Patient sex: F
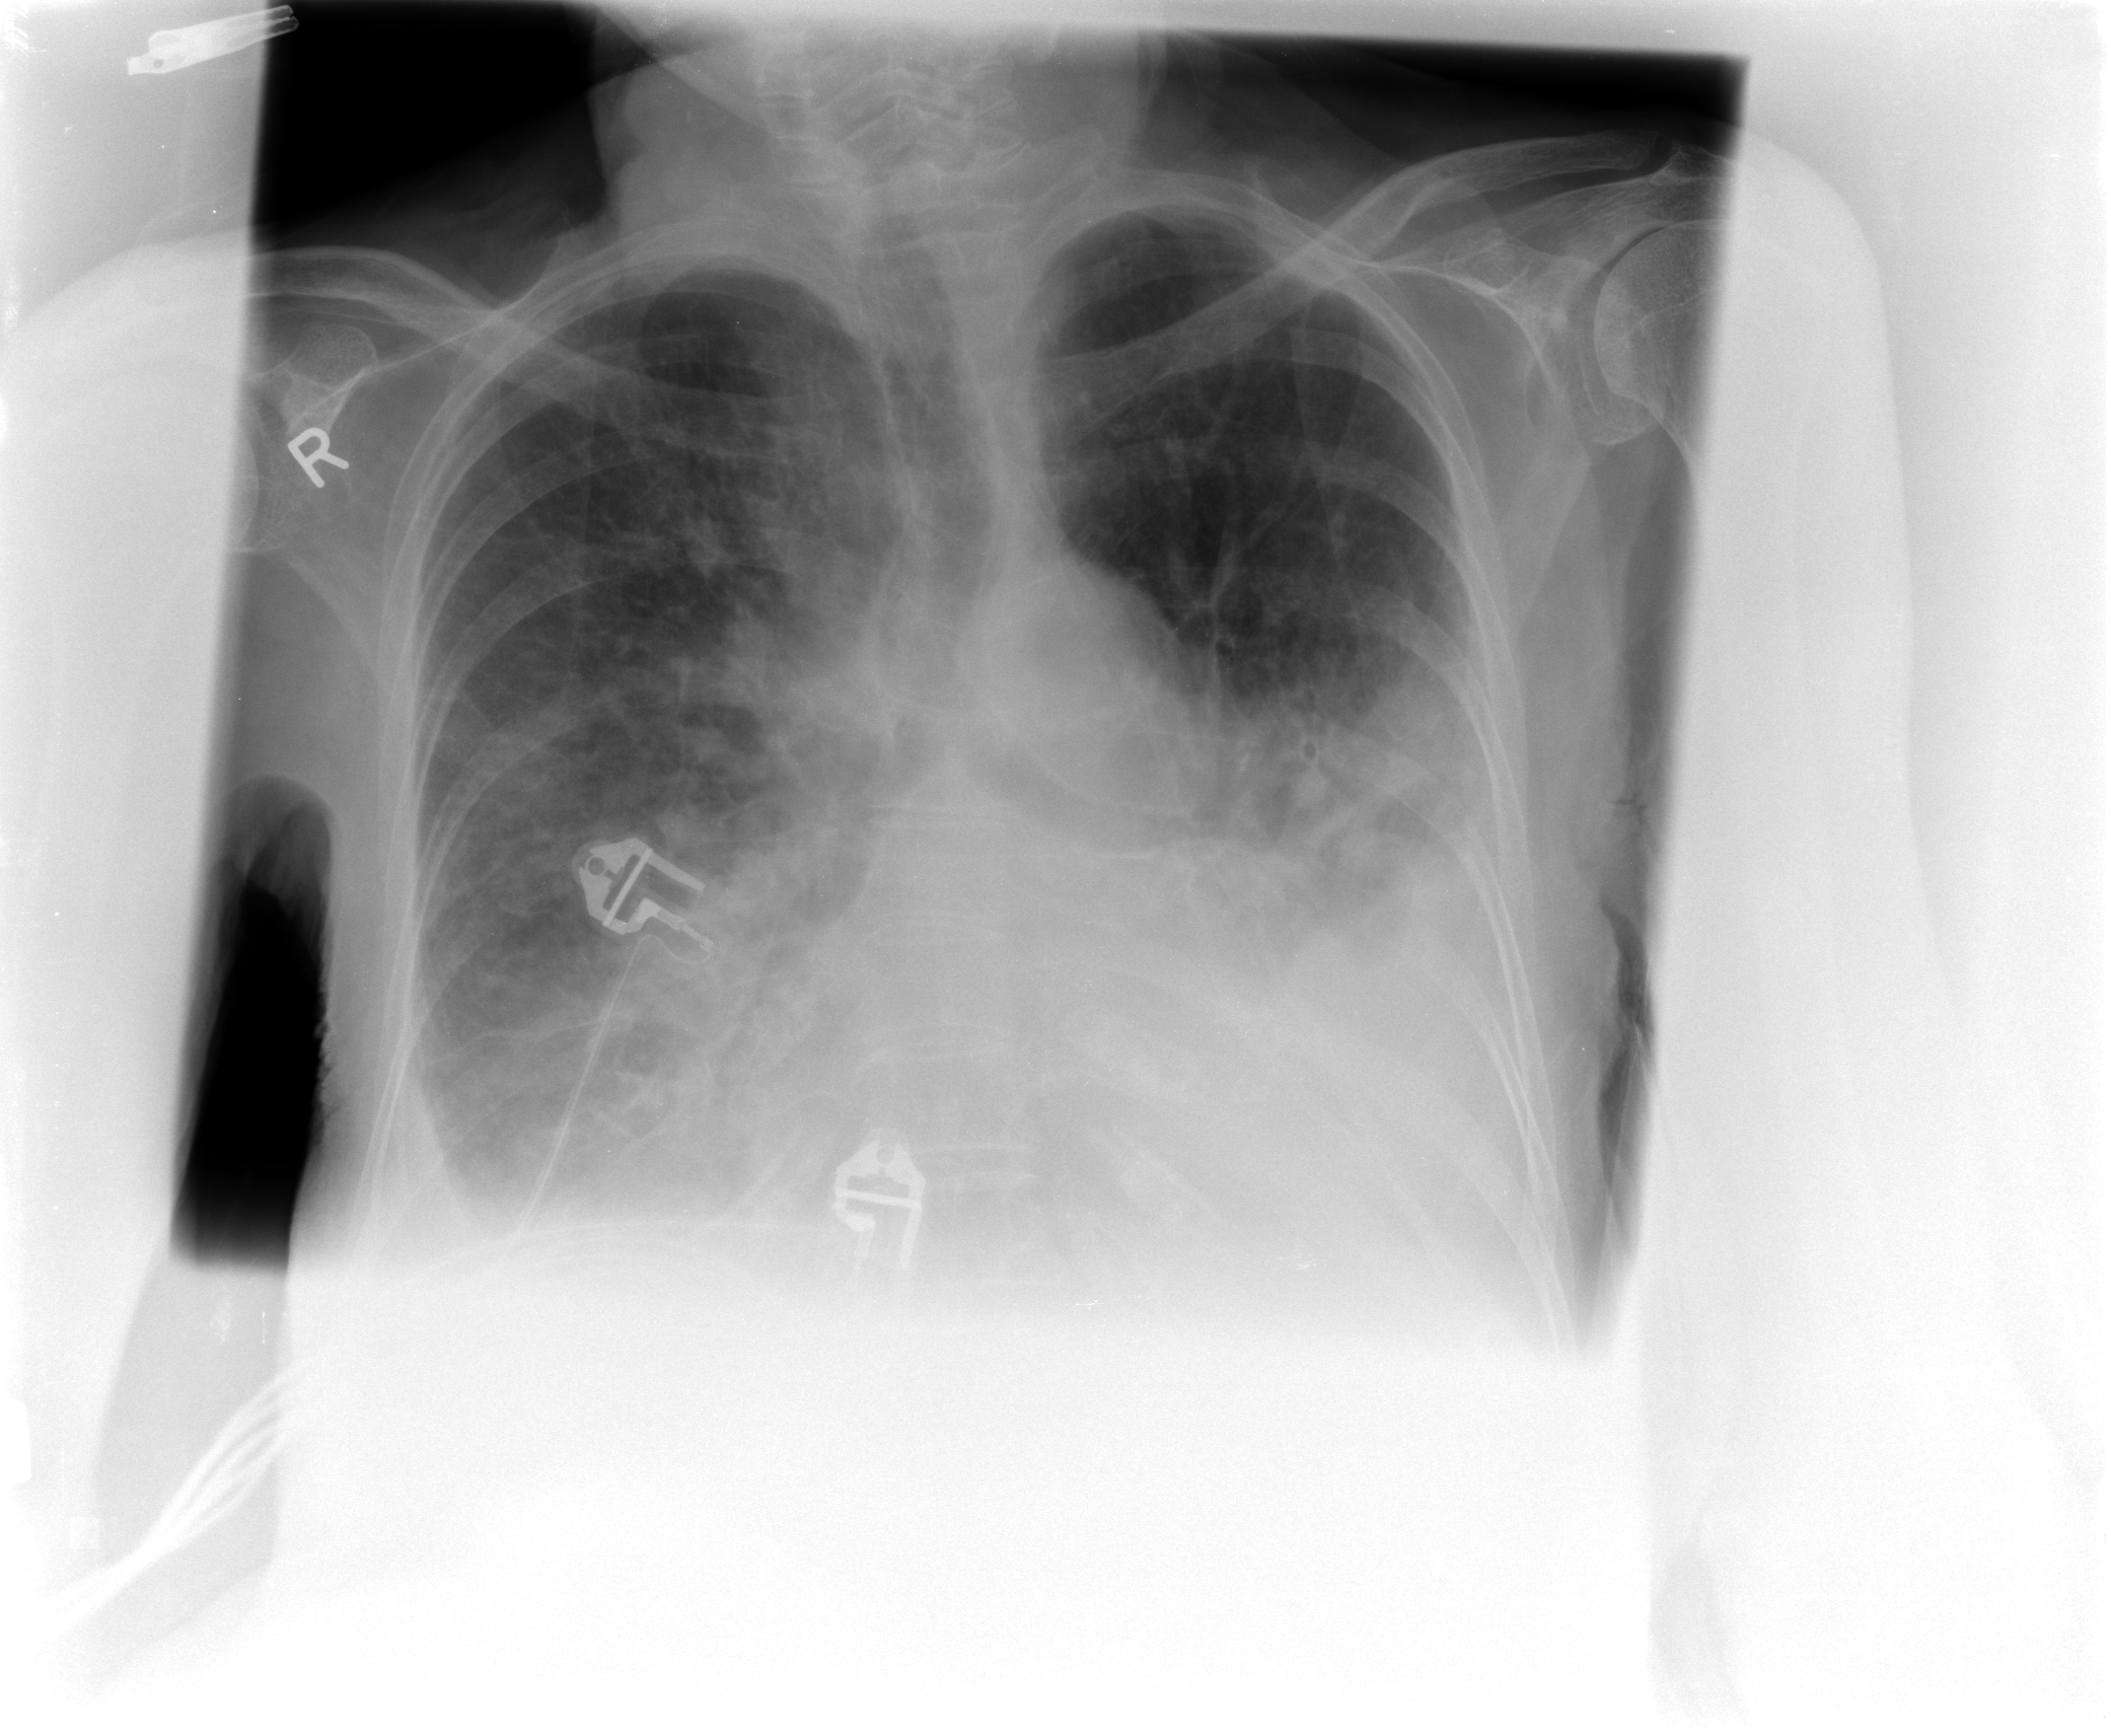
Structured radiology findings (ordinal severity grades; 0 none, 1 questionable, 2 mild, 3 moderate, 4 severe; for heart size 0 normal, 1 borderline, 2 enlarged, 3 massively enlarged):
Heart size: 2
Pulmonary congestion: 3
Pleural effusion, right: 2
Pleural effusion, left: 3
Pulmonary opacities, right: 3
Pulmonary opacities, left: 2
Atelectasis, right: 3
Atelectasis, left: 3